Question: The below function, getUserData(), i would expect the sequence of log statements to be whatever is returned from the firebase server for 'someusername' and then 1,2,3 but I am getting 1,2,3,-firebasereturninfo. i can def see how the firebase return data and the 1 might be logged in a difference sequence but the 2 and 3 in my understanding of the promise object, should def not be getting called until the contents of the first .then closure is complete. can someone guide me on this? thanks!
'''
getUserData: (participants) ->
defer = $q.defer()
defer.promise
.then () ->
Session.firebase.child("usernames/someusername").once "value", (userProfile) ->
console.log userProfile.val()
console.log "1"
.then () ->
console.log "2"
.then () ->
console.log "3"
defer.resolve()
'''
screenshot of console output.
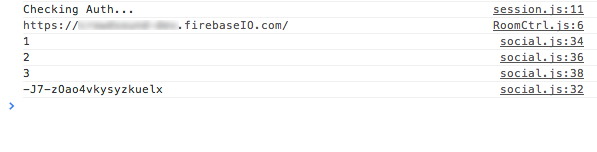
Answer: The problem (or rather misunderstanding) is that <URL> immediately. Instead this function is assigned as a 'value' event handler in your case - but that event has nothing in common with promise you've set up earlier.
What you probably should do is put defer.resolve in the handler:
'''
defer = $q.defer()
defer.promise
.then () ->
console.log "1"
.then () ->
console.log "2"
.then () ->
console.log "3"
Session.firebase.child("usernames/someusername").once "value", (userProfile) ->
console.log userProfile.val()
defer.resolve()
'''